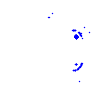
Particle: electron